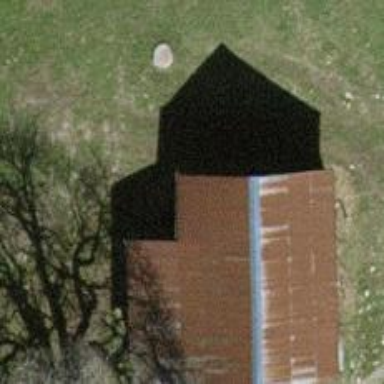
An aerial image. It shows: Barn.